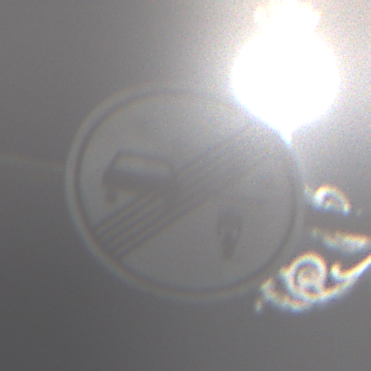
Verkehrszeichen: EndeVerbotUeberholenEinspurigeFahrzeuge
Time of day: Night
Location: Outdoor (Urban)
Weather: PartlyCloudy
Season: NotSpecified
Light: Artificial